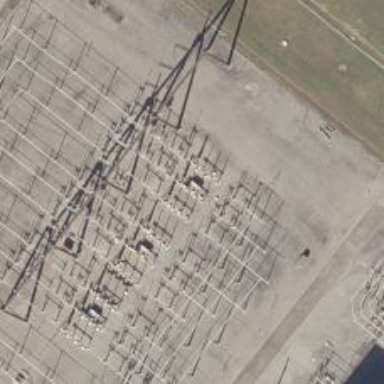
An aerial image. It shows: Switch used for power control.